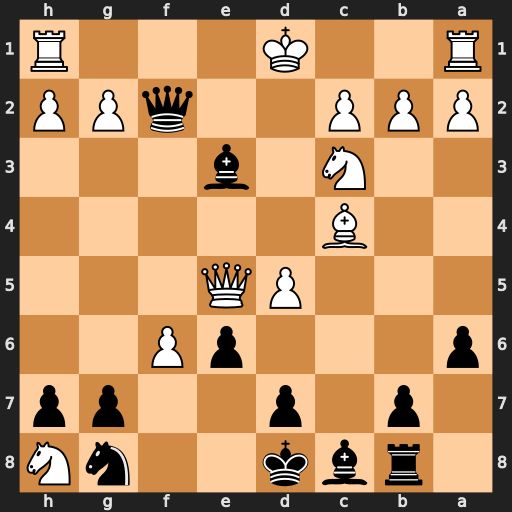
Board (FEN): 1rbk2nN/1p1p2pp/p3pP2/3PQ3/2B5/2N1b3/PPP2qPP/R2K3R
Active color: b
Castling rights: -
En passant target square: -
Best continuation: Qd2#